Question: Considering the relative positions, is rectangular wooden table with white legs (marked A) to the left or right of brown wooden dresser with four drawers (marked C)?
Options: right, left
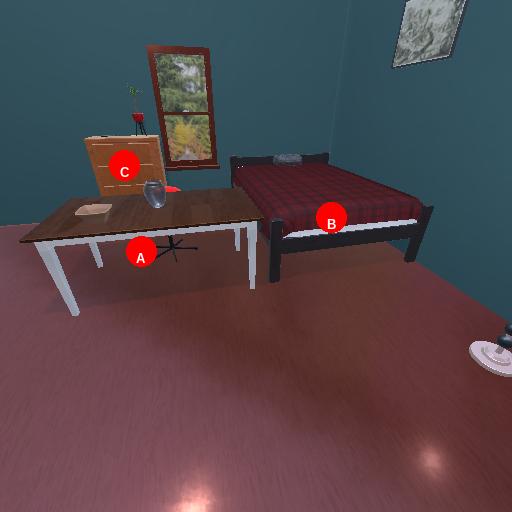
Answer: right